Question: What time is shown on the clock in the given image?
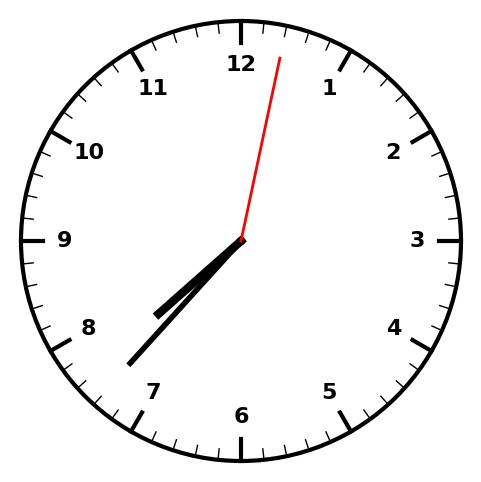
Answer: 07:37:02